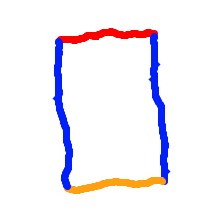
Shape: rectangle